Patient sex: F
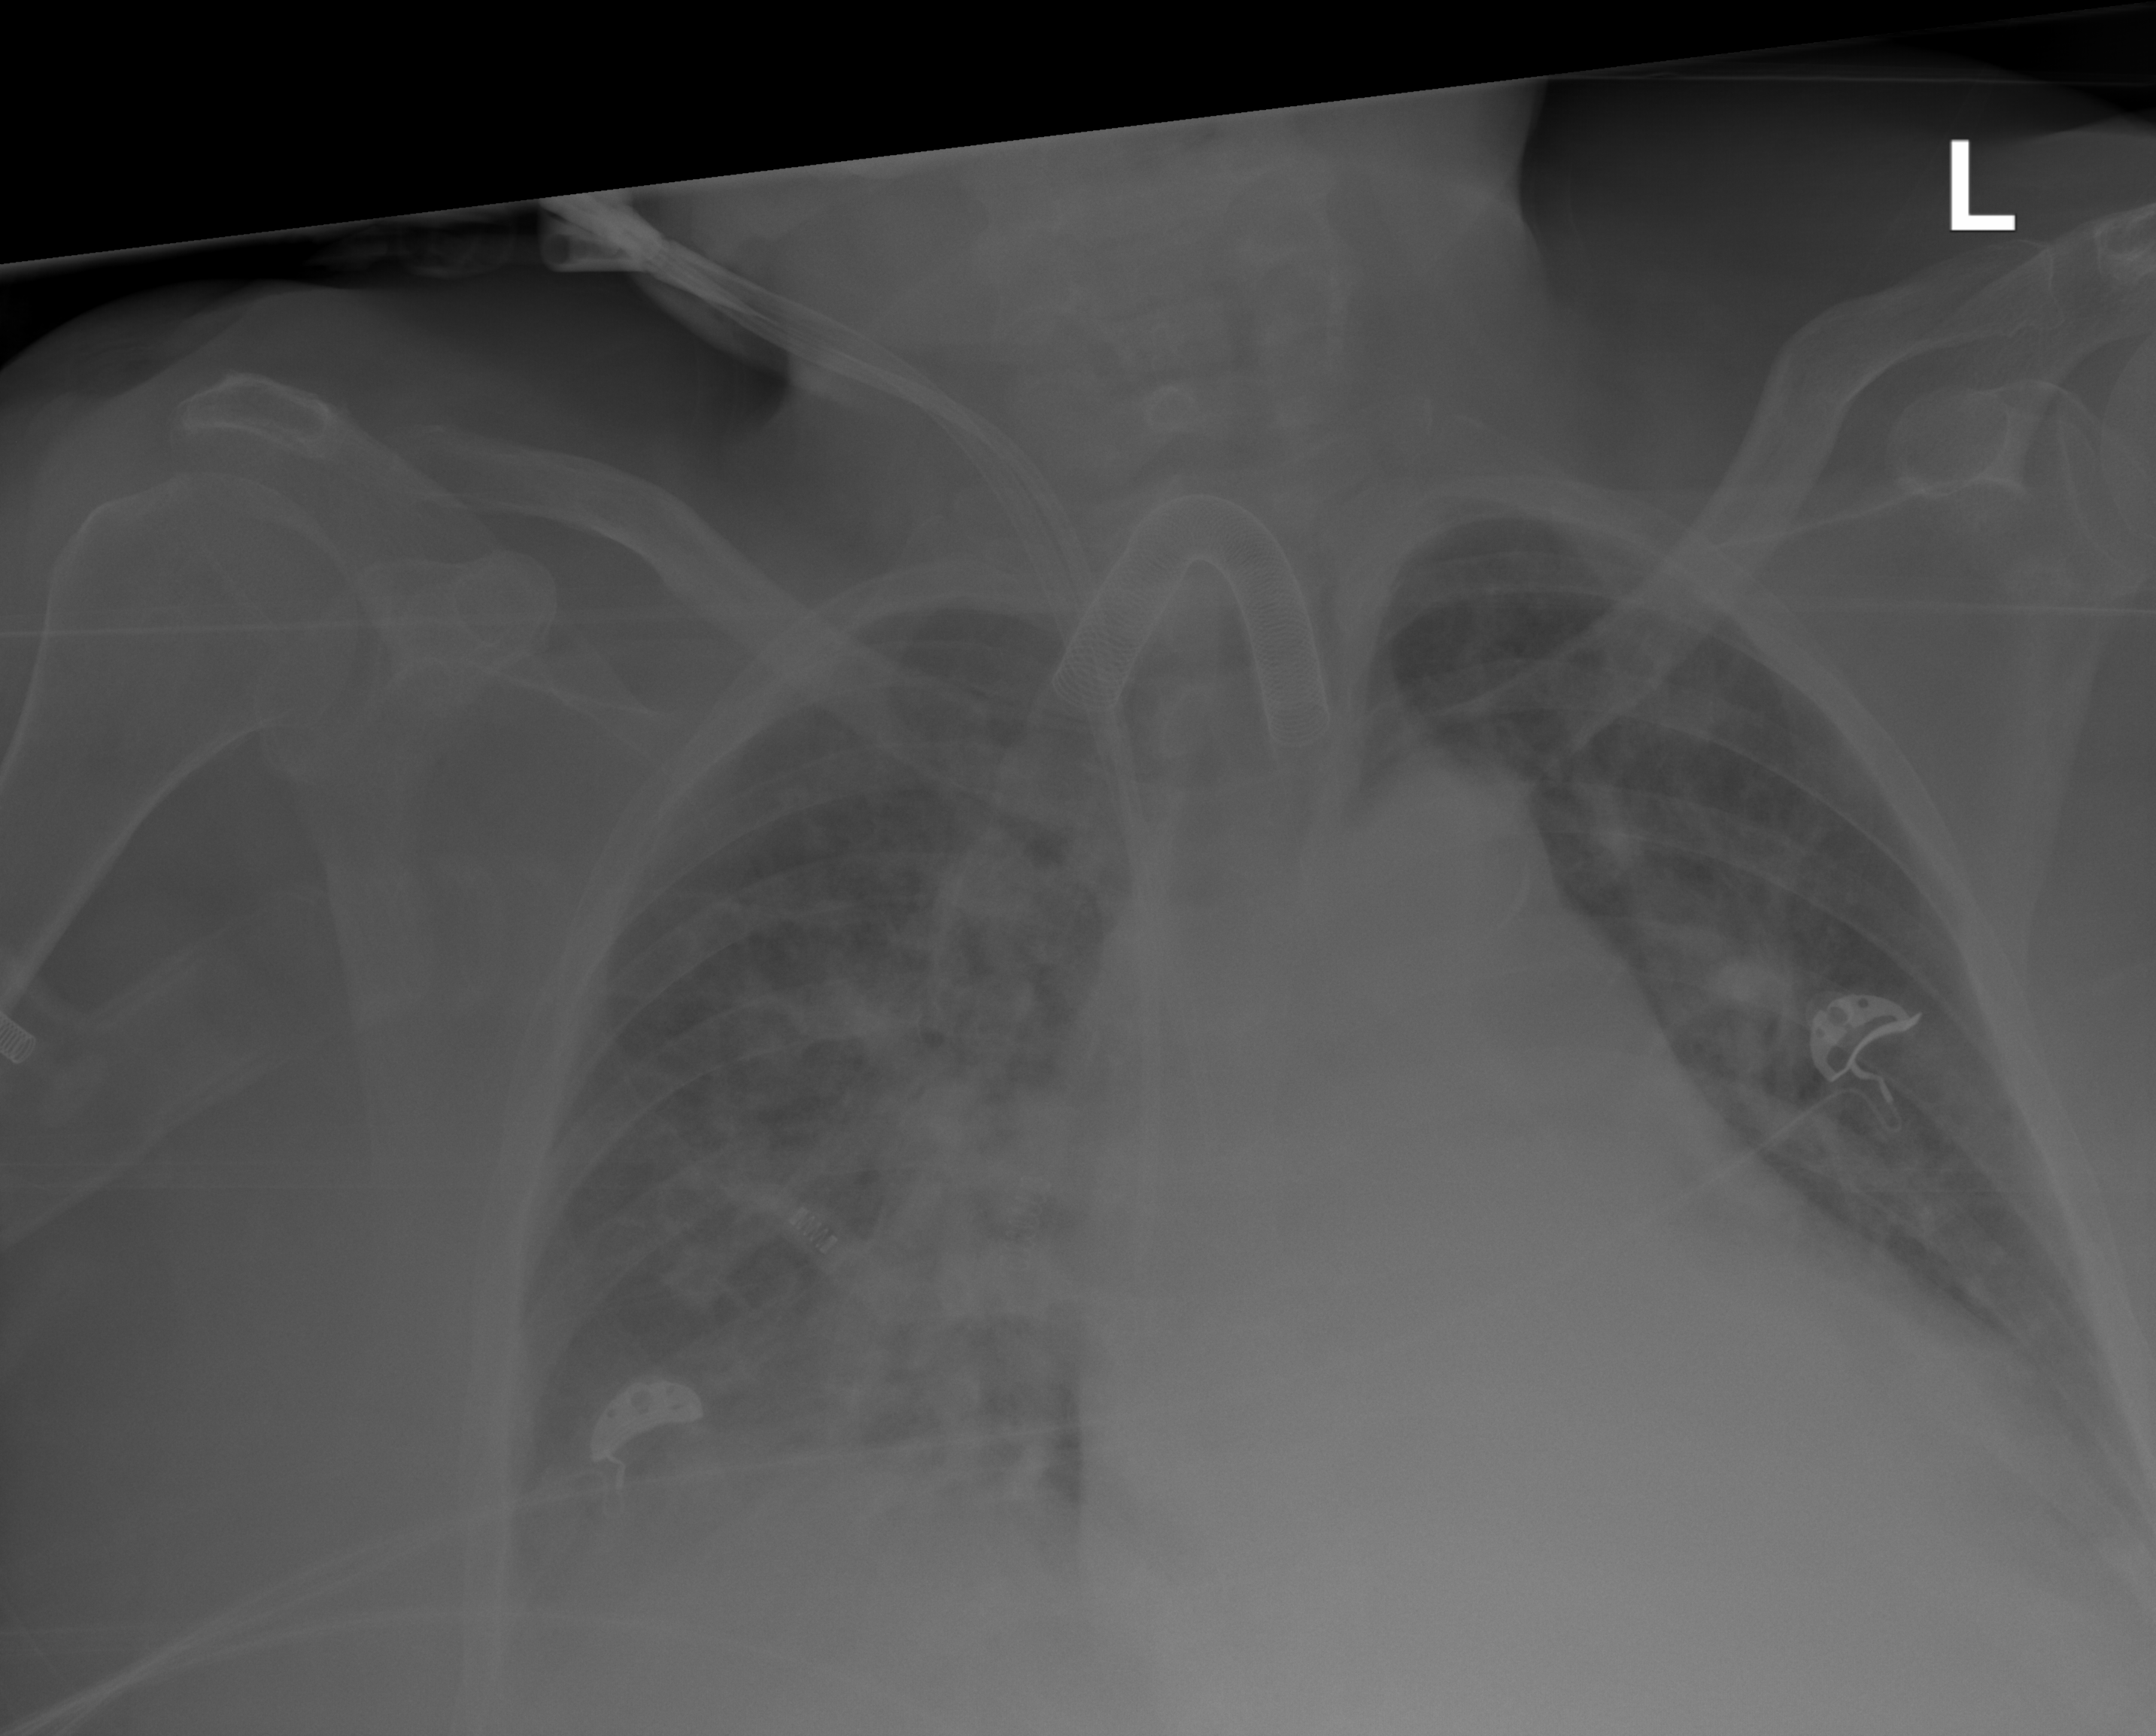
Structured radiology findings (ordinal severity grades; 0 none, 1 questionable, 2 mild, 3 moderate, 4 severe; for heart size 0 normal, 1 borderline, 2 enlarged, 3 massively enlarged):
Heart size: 2
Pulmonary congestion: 2
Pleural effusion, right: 0
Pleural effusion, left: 2
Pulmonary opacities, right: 3
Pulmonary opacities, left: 2
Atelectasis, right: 3
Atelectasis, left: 2